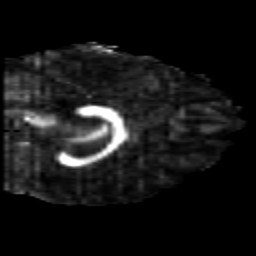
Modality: FA
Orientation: sagittal
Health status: healthy
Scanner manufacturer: siemens
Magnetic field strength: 3 T
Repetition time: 10 s
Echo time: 0.092 s